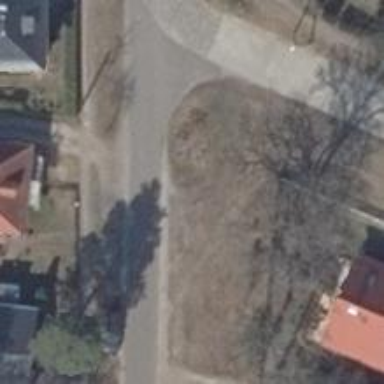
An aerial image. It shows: Asphalt road in residential area.